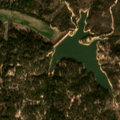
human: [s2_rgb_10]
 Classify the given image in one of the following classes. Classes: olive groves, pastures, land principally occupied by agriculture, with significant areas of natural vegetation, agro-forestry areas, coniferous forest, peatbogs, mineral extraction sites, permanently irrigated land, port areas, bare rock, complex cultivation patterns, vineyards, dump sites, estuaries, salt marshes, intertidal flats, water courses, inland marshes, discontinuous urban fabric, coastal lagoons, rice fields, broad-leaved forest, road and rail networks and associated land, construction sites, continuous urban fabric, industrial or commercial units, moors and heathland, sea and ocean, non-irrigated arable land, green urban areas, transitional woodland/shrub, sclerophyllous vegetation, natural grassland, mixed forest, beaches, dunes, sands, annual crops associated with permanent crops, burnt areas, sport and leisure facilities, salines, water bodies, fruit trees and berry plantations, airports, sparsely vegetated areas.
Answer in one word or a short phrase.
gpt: permanently irrigated land, agro-forestry areas, broad-leaved forest, water bodies